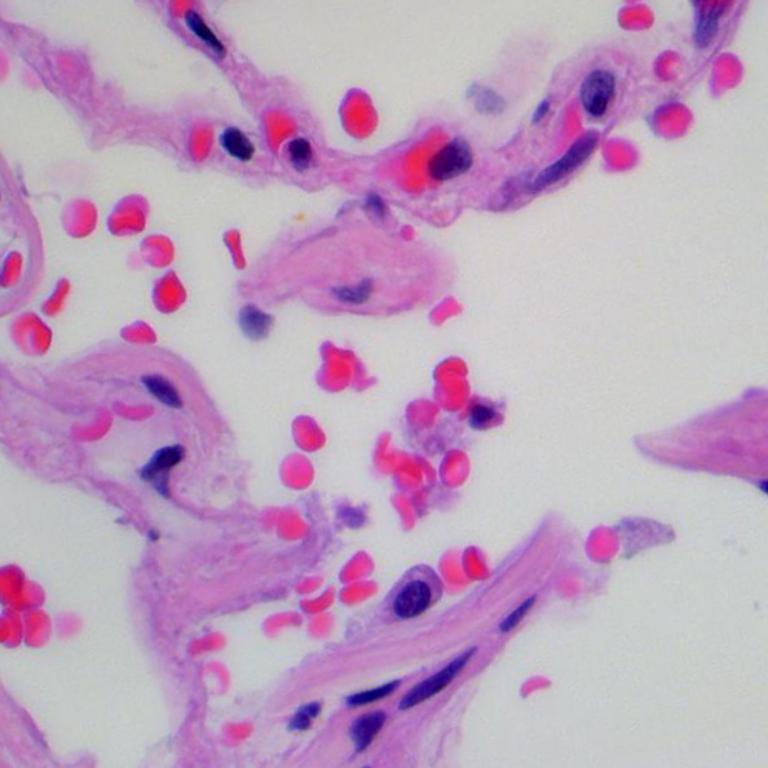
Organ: lung
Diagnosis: benign